Field crop: tomato
Growth stage: 2
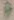
Species: solanum